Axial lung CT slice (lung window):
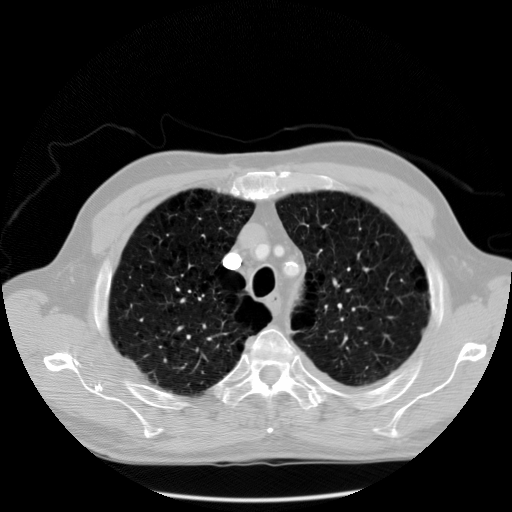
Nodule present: no